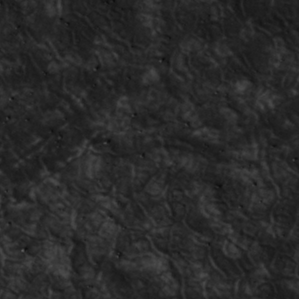
Label: non_frost